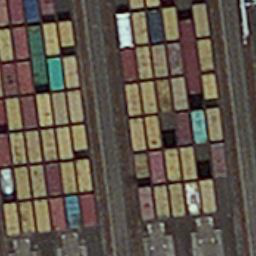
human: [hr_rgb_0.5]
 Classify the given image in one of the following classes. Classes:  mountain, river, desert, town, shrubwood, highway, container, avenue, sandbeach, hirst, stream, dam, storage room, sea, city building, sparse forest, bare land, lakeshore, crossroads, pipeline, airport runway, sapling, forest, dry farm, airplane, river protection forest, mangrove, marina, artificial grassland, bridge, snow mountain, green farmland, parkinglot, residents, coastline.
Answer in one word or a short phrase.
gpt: container